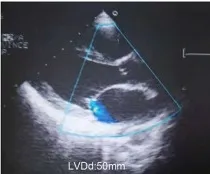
Image of case 4 (II-4) and 5 (III-4). (A,B) Case 4 and Case 5 presented a normal left ventricle on echocardiogram.
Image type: radiology (ultrasound)